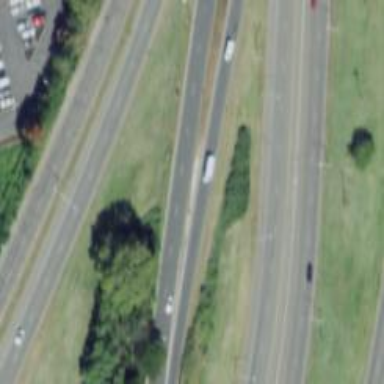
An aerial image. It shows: Urban freeway/expressway with asphalt surface.